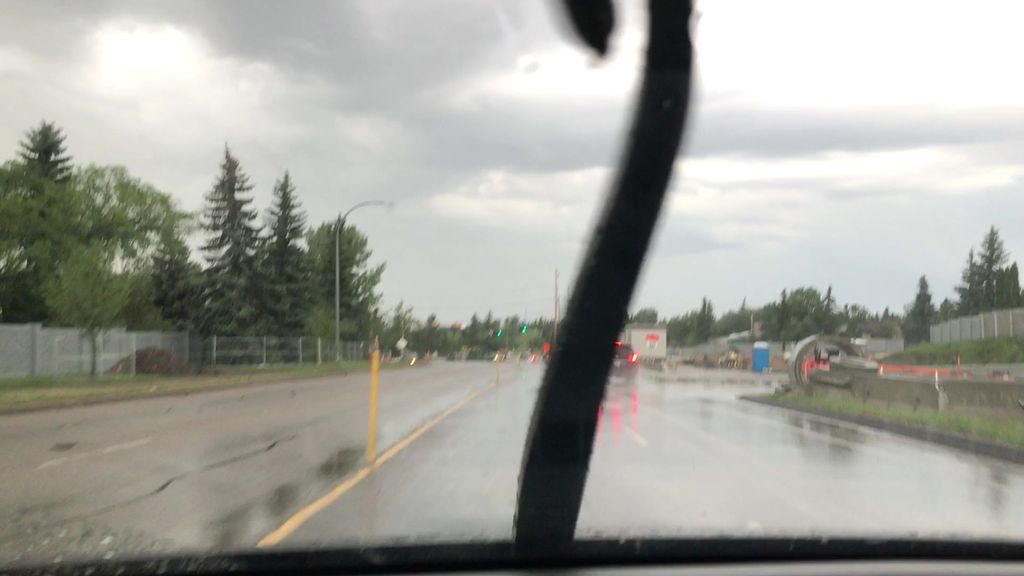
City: edmonton